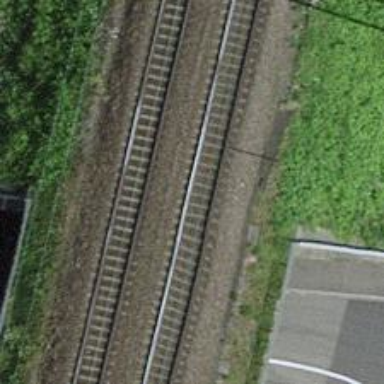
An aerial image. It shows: Railway signal with block marker train protection type.